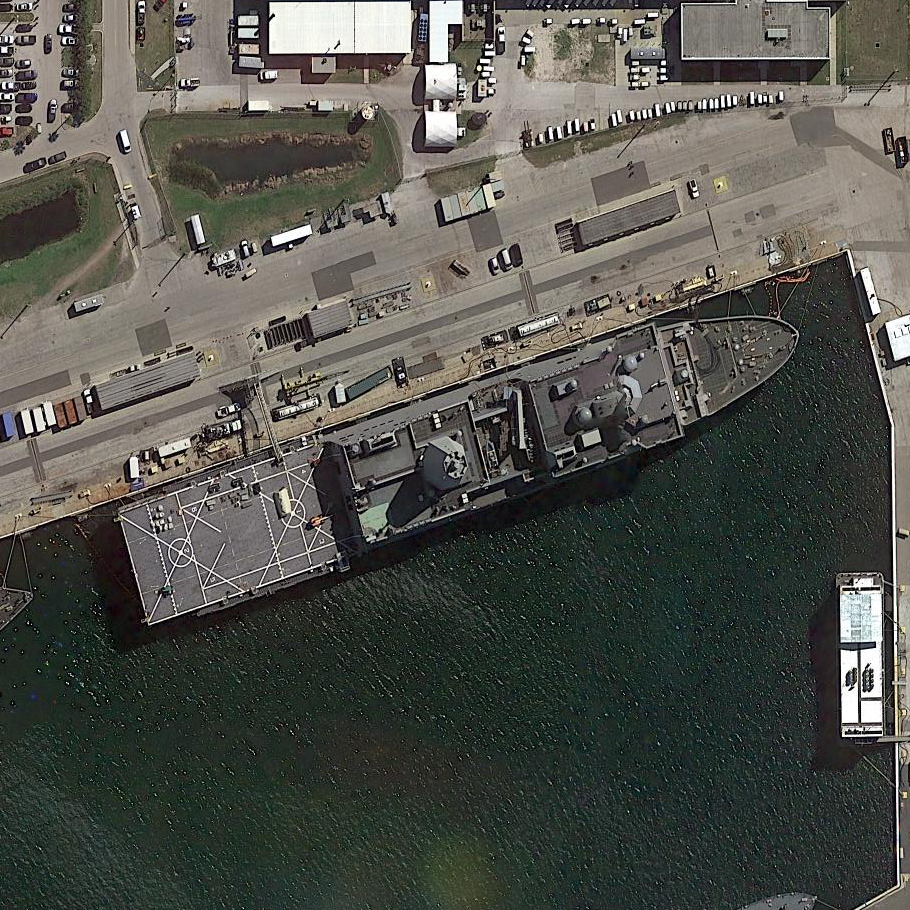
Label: combat